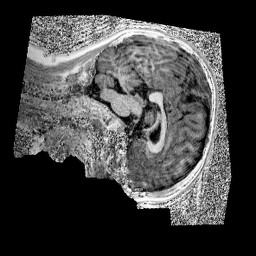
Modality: UNIT1
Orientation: sagittal
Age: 9
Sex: male
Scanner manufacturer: siemens
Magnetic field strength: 3 T
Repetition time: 4 s
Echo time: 0.00299 s